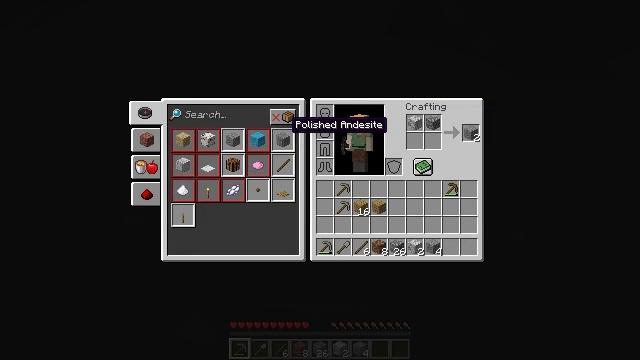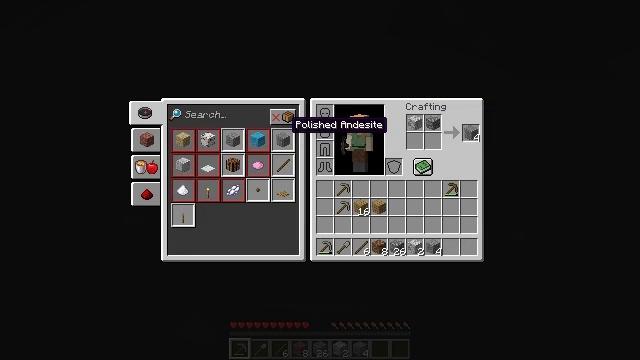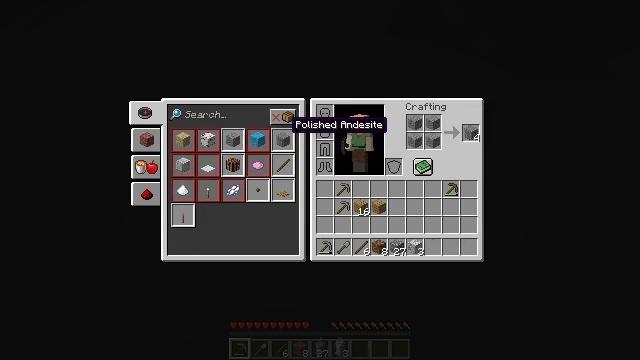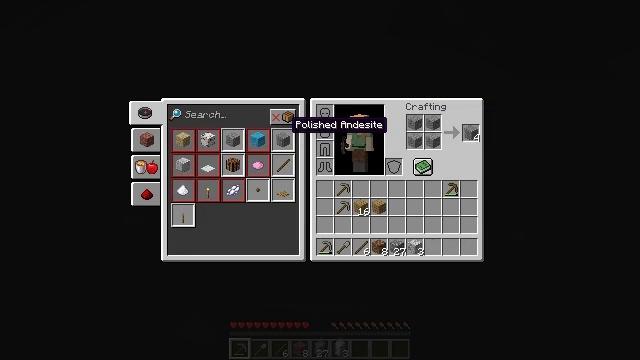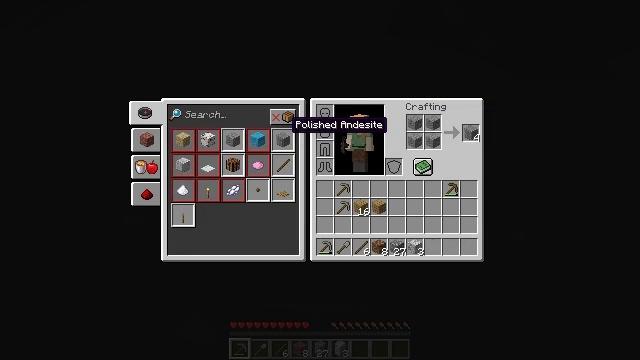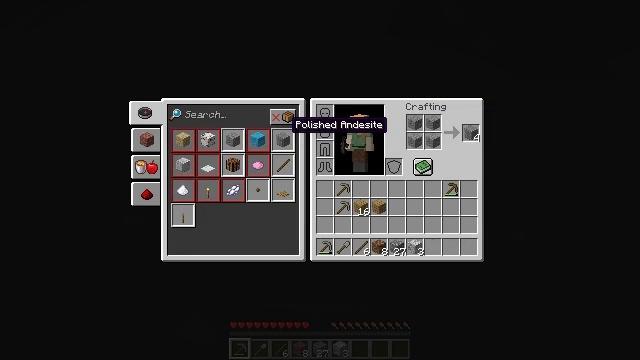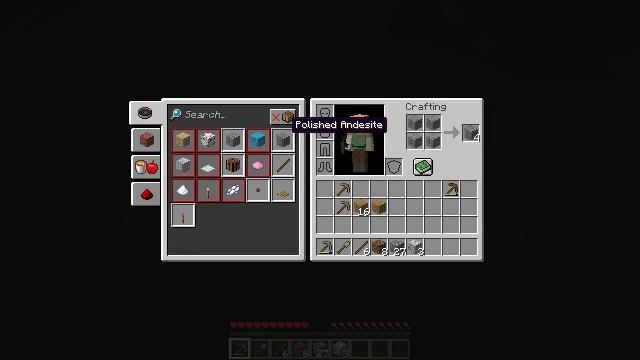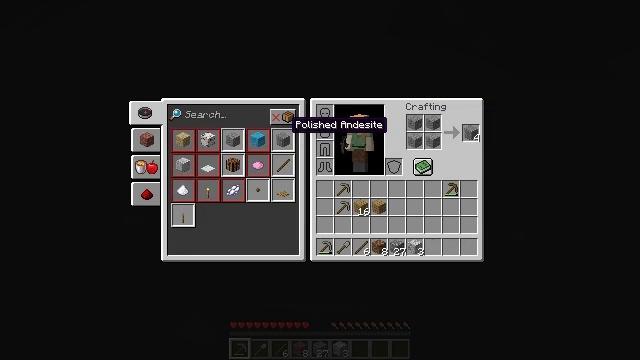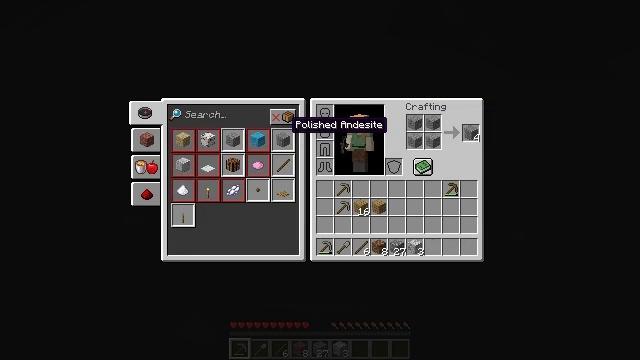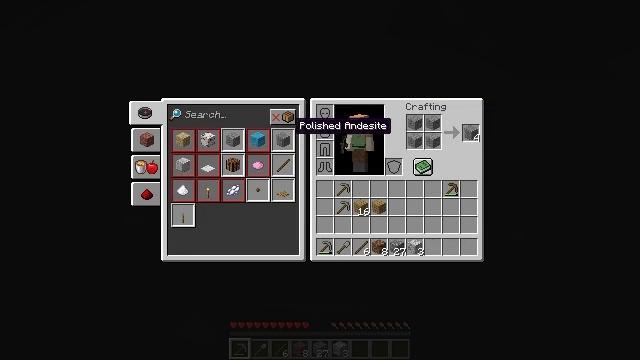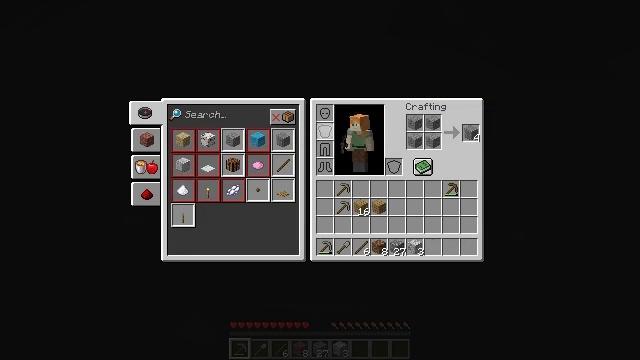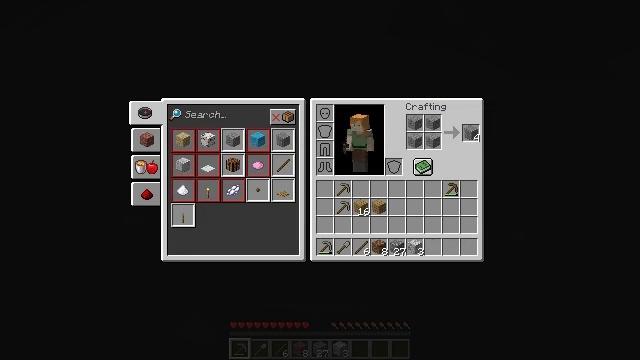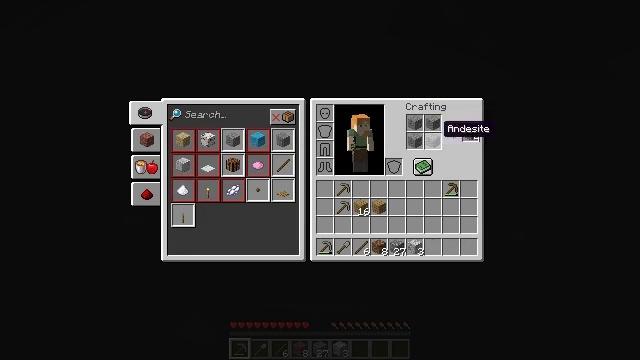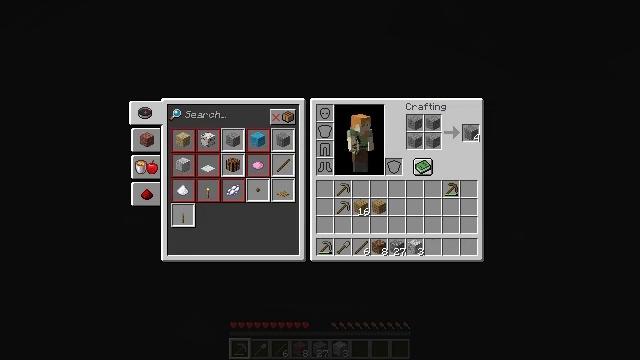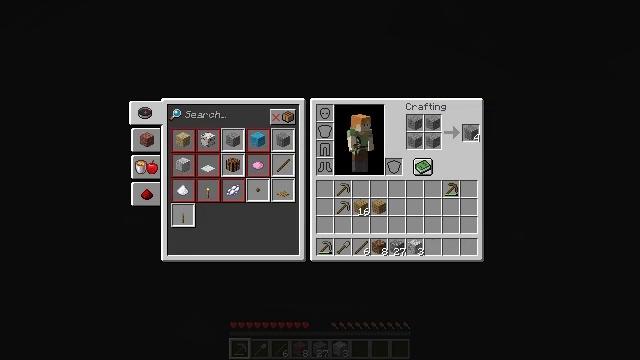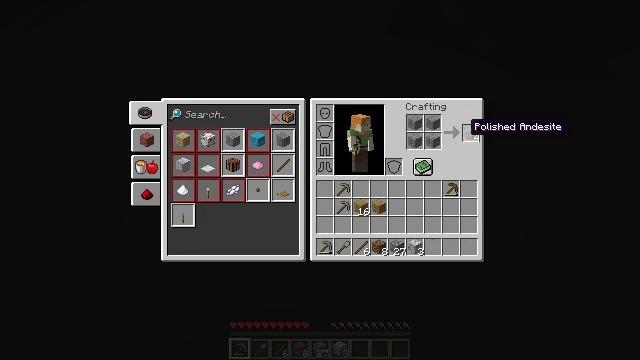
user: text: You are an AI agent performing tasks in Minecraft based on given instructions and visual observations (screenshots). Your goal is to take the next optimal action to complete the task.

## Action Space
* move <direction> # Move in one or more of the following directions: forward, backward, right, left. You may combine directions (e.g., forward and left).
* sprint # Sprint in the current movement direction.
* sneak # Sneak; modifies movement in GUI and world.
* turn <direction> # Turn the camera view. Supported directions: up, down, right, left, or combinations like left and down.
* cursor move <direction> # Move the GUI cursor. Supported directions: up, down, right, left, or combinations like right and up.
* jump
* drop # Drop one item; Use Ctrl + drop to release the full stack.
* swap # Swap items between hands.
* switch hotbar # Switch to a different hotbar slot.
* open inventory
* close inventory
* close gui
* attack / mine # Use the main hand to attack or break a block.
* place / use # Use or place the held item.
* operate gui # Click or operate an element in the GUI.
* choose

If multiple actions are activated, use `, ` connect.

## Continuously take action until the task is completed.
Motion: motion action
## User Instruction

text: Turn regular andesite into polished andesite through crafting.
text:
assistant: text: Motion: no_op
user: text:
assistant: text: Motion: no_op
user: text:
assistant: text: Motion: no_op
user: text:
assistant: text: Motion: no_op
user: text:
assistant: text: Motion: no_op
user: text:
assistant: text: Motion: no_op
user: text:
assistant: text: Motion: no_op
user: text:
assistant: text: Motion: no_op
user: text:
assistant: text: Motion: no_op
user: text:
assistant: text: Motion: cursor move right
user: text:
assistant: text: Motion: cursor move right
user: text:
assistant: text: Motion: cursor move right
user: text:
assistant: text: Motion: cursor move right
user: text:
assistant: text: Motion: no_op
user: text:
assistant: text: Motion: cursor move right
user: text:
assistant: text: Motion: no_op
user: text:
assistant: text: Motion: no_op
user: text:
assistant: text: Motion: no_op
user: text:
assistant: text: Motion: no_op
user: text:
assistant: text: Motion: no_op
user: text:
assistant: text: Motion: no_op
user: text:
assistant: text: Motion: no_op
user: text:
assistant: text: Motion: no_op
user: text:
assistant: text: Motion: no_op
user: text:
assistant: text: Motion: no_op
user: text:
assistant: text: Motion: no_op
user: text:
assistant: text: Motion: no_op
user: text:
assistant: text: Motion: no_op
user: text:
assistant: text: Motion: operate gui
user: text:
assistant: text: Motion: operate gui